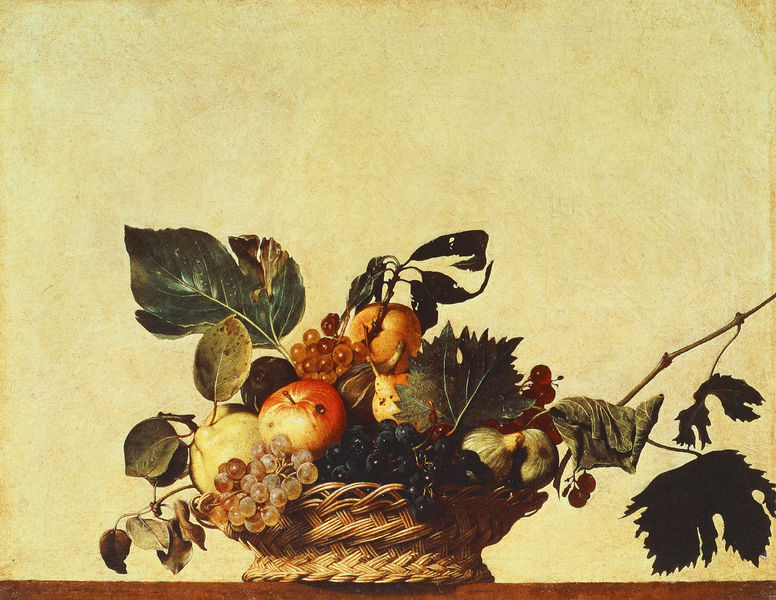
Titel: Früchtekorb
Künstler: Michelangelo Merisi da Caravaggio
Institution: Mailand, Pinacoteca Ambrosiana
Schlagwörter: blau, blätter, gemälde, laub, äste, holz, obst, malerei, bild, öl, feigen, stilleben, trauben, apfel, äpfel, ölgemälde, wein, korb, birne, quitte, vanitas, geflecht, zweig, druck, welk, weintrauben, pfirsich, vergänglich, reflex, pflaume, reben, obstkorb, feige, äfpfe, ostkorb